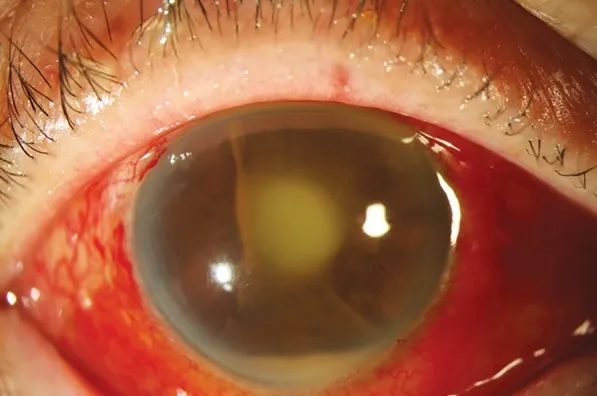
Hypopyon and track of pus from tube at presentation with endophthalmitis.
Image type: medical_photograph (other_medical_photograph)